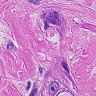
Metastatic tissue present: yes